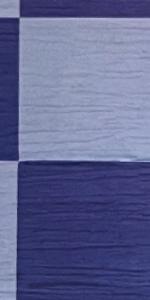
Label: Empty